Question: I am writing a custom filter which should hightlight the char or chars with '<strong>' if this char or chars are contained in the given text.
this is my custom filter:
'''
@register.filter(needs_autoescape=True)
def highlight(text, sterm, autoescape=None):
if autoescape:
esc = conditional_escape
else:
esc = lambda x: x
result = text.replace(esc(sterm),'<strong>'+esc(sterm)+'</strong>')
return mark_safe(result)
'''
and in template I '{% load %}'ed and used in this way:
'''
{{search_result_text|highlight:searchterm}}
'''
The problem is it is highlighting all text which comes after the matched term:

as you see, the first block is what is happening right now. I want to achieve the second block. I searched for 'level'
What is wrong with my code?
: Sorry, it is my typo. I didnot close '<strong>' properly, now it is working like a charm! :). I leave this here so other can make use of it.
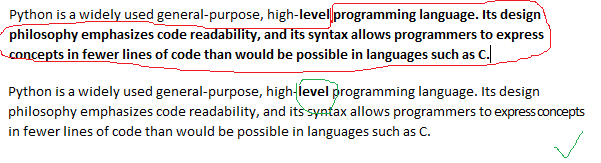
Answer: It was my typo: I didnot close '<strong>' properly inside my filter function.
Now it is working like a charm!